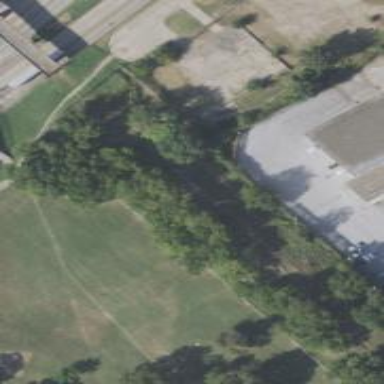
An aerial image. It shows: Disused railway spur.